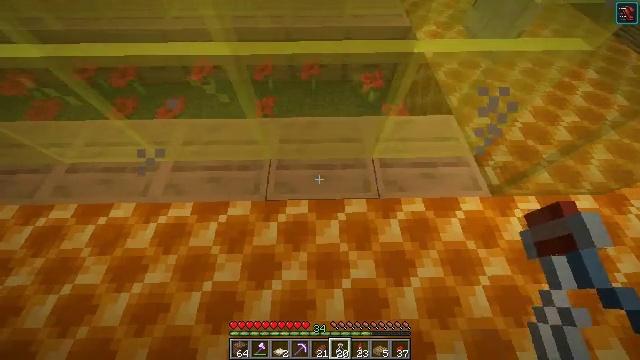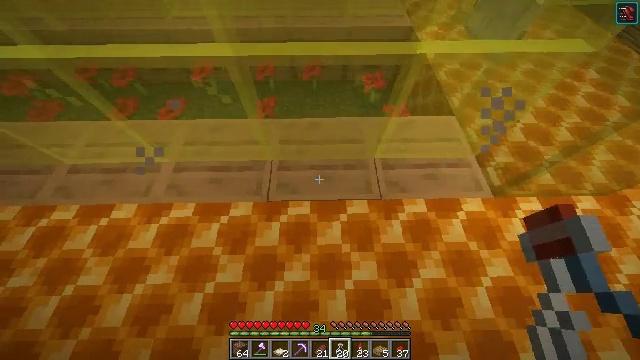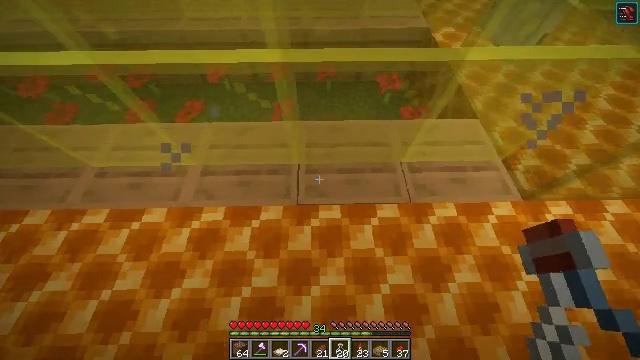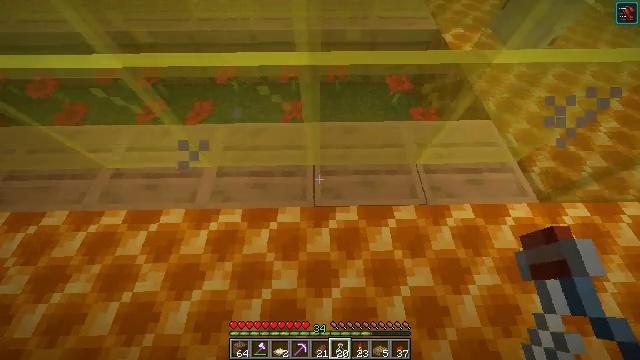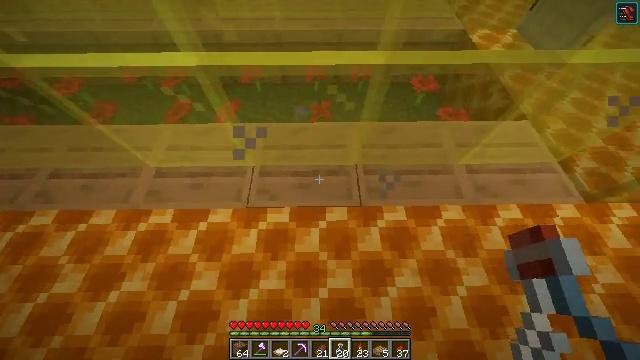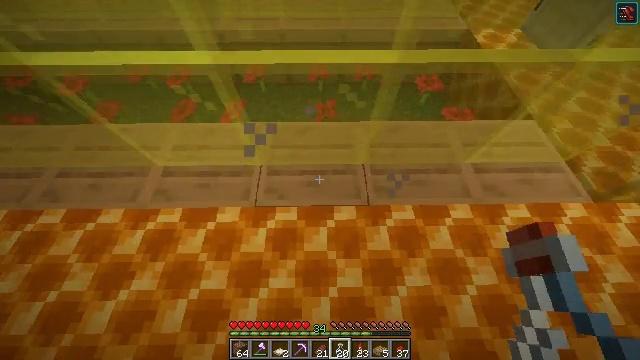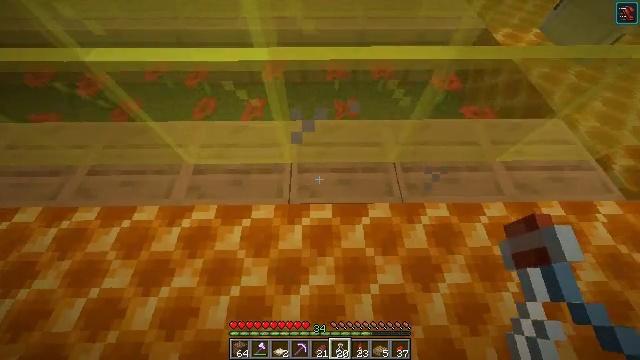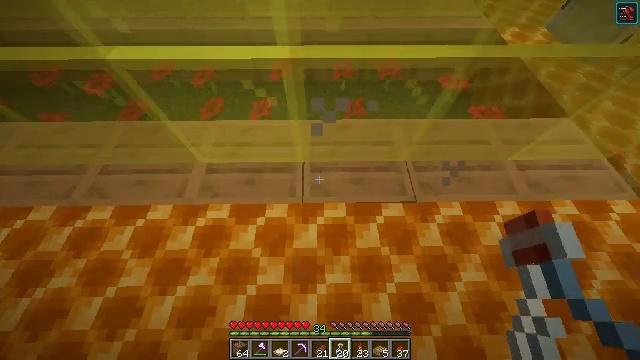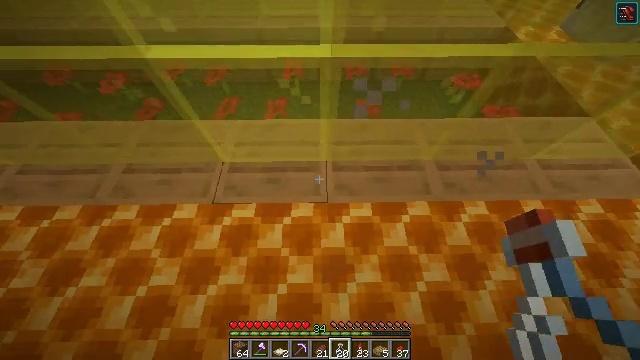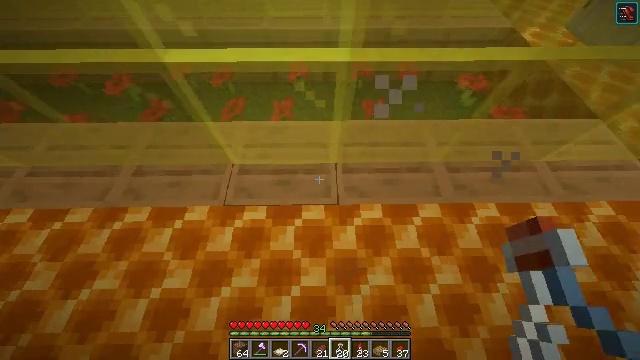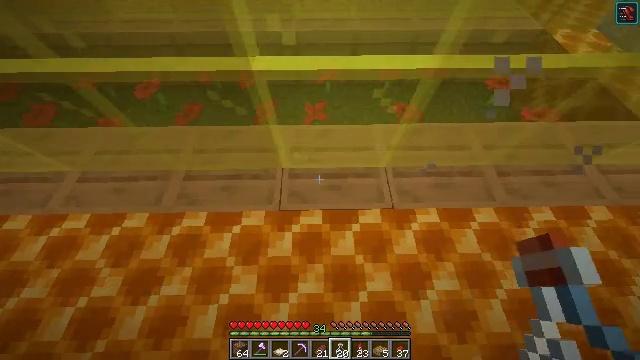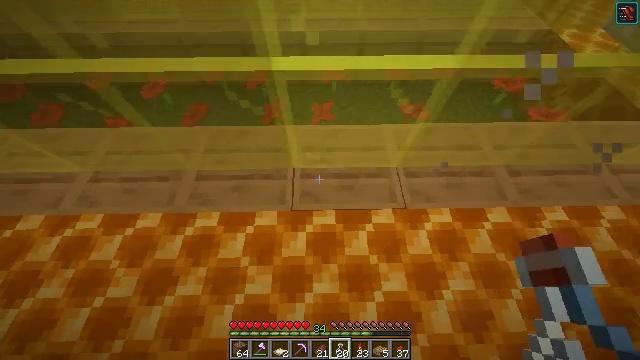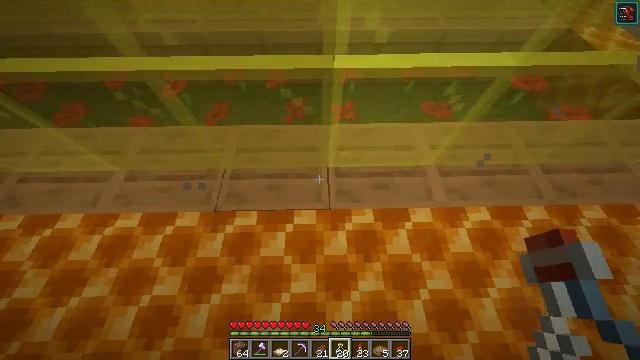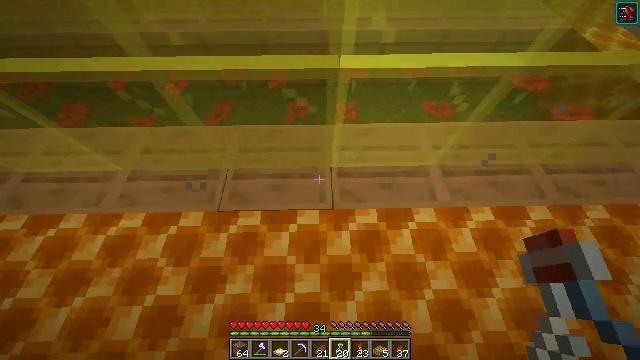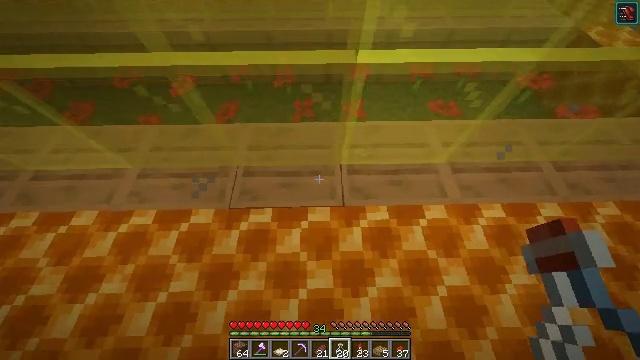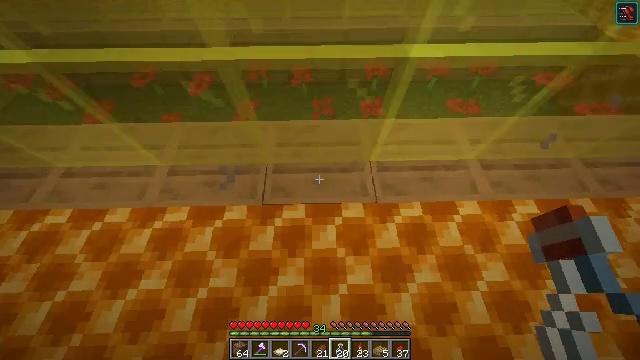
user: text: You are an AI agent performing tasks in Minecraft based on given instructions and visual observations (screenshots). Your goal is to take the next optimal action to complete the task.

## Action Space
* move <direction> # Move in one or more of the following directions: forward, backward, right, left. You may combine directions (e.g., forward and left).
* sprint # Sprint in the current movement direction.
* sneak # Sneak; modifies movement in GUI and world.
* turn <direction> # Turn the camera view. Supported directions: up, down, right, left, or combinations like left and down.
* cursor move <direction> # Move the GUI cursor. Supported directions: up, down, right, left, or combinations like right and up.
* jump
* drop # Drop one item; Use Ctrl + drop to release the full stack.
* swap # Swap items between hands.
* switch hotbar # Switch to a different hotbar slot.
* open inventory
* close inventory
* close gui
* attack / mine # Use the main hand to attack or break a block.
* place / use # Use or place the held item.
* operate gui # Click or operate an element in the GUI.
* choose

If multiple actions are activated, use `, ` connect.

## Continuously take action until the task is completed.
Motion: motion action
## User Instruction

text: Craft a honey block.
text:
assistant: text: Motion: move left, use / place
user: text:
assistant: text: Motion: move left, use / place
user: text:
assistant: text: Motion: move left, use / place
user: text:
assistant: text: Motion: move left, use / place
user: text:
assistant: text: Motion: move left, use / place
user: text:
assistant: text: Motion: use / place
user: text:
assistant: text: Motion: use / place
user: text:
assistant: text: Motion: move left, use / place
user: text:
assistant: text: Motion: move left, use / place
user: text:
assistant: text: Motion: move left, use / place
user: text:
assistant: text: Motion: move left, use / place
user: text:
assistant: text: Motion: use / place
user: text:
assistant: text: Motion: use / place
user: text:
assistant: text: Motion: move left, use / place
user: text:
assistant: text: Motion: move left, use / place
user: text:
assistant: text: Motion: move left, use / place
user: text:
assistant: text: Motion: use / place
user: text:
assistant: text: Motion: use / place
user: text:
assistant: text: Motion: move left, use / place
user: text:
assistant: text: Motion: move left, use / place
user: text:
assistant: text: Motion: move left, use / place
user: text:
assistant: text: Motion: use / place
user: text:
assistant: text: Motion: use / place
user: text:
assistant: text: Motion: move left, use / place
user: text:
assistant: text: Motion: move left, use / place
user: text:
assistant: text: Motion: move left, use / place
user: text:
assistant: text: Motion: use / place
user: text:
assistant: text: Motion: move left, use / place
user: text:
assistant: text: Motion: move left, use / place
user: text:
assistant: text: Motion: move left, use / place